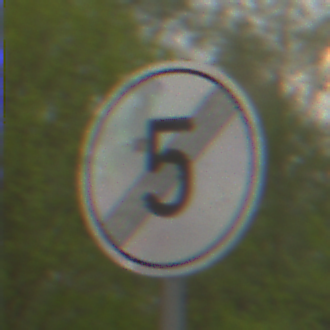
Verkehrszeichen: EndeGeschwindigkeit5
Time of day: MorningAfternoon
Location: Outdoor (Nature)
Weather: Overcast
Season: NotSpecified
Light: Natural